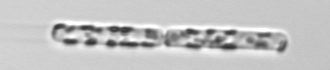
Label: Dactyliosolen_fragilissimus